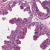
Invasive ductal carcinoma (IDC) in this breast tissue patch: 0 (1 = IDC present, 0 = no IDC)